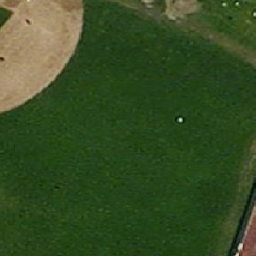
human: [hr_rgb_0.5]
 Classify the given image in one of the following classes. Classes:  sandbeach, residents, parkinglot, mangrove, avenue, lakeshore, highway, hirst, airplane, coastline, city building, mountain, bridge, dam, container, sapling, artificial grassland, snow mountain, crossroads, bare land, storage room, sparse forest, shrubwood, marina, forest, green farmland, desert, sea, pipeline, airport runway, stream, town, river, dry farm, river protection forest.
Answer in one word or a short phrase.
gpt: artificial grassland